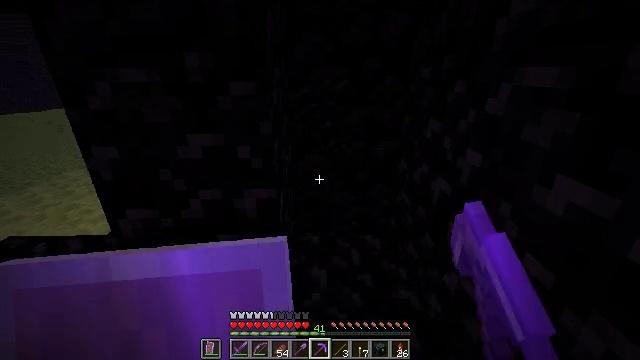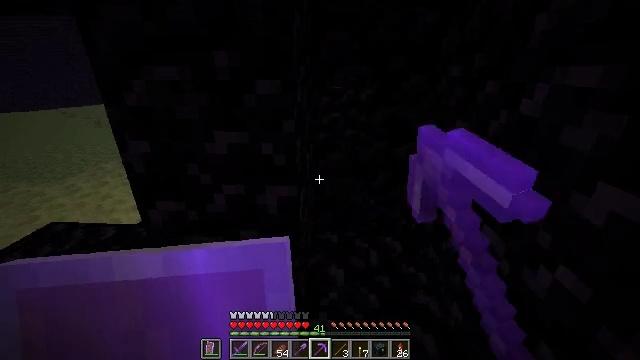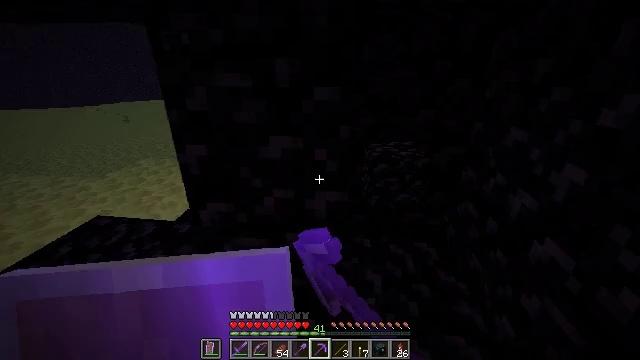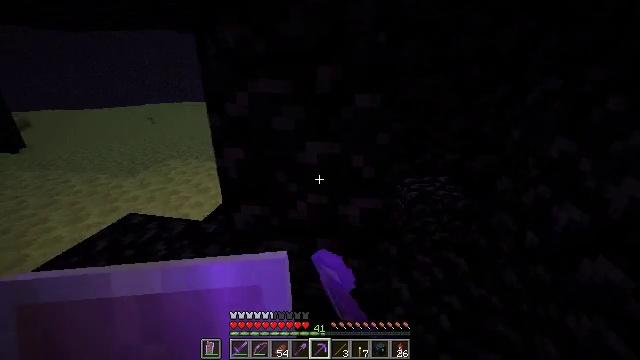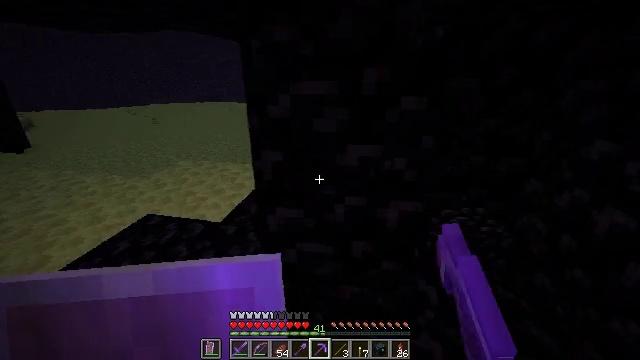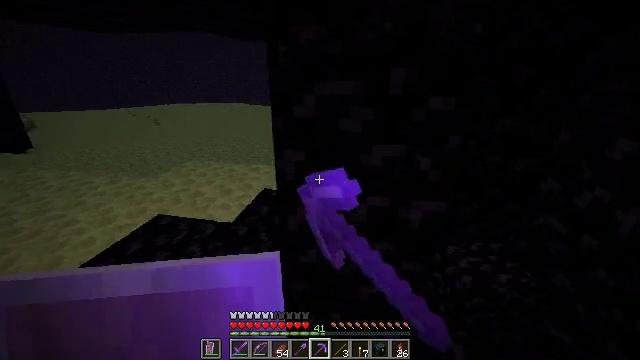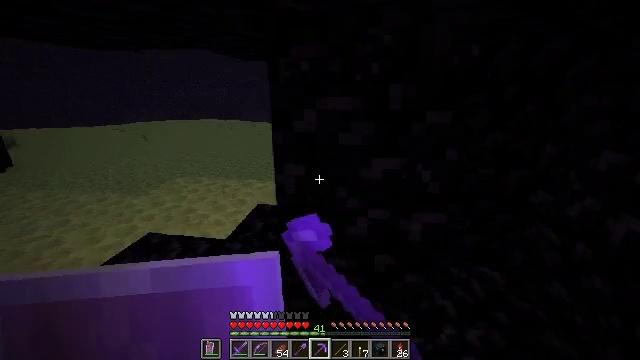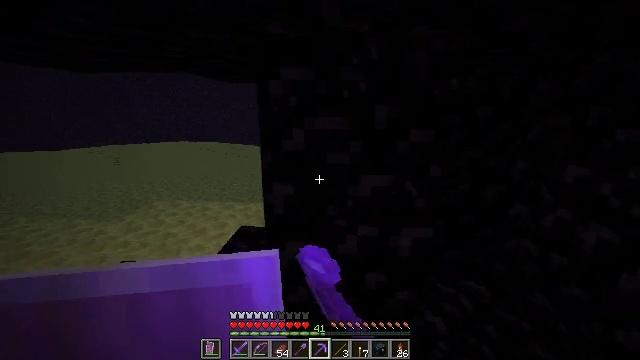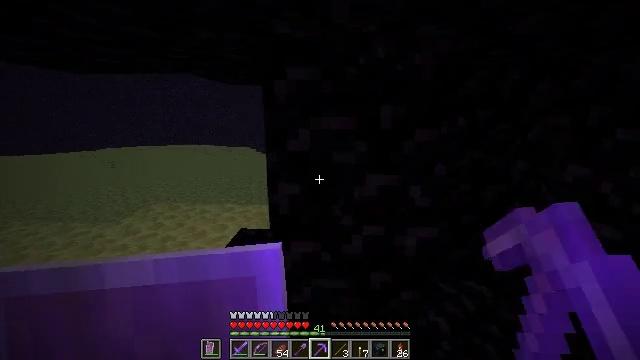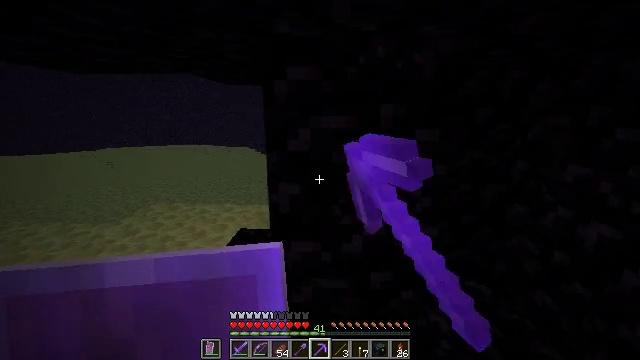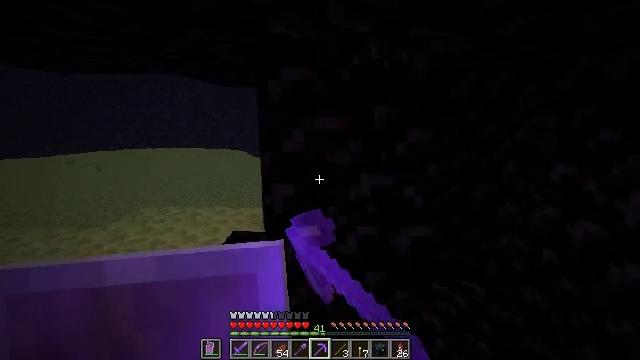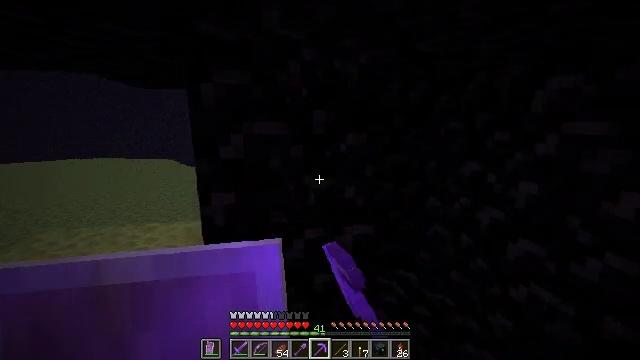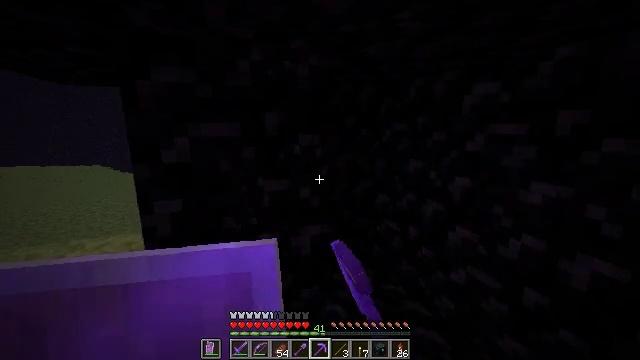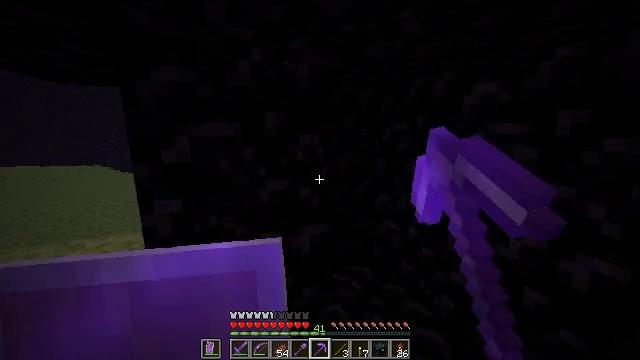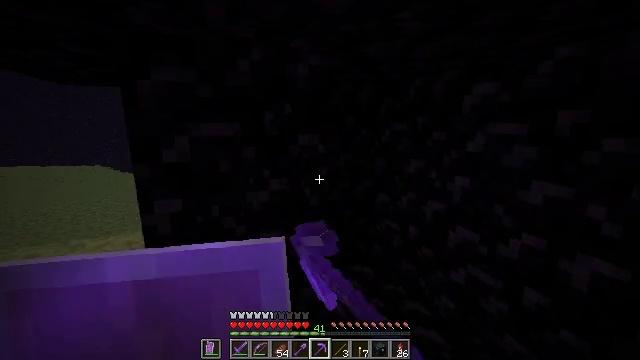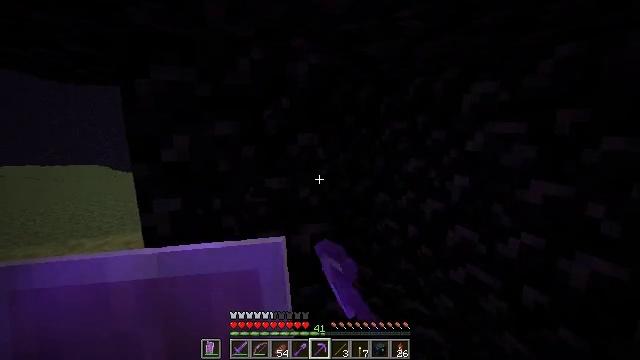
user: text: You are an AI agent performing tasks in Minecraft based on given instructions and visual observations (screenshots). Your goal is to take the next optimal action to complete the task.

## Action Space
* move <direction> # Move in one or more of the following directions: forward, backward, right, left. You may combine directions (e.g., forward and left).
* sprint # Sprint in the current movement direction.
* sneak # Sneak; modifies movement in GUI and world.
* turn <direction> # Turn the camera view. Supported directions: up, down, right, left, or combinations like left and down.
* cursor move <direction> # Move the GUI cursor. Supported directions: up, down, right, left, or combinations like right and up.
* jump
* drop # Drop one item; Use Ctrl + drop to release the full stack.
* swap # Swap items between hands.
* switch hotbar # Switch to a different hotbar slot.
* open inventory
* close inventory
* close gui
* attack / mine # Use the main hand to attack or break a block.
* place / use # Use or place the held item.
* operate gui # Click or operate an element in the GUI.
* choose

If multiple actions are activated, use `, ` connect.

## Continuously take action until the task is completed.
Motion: motion action
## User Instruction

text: Gather obsidian from a lava source.
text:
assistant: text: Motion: move left, turn left, attack / mine
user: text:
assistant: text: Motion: move left, turn left, attack / mine
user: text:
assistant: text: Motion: move left, turn left, attack / mine
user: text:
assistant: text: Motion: move left, attack / mine
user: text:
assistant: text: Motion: attack / mine
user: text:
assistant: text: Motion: turn right and up, attack / mine
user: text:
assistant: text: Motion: turn right and up, attack / mine
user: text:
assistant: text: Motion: attack / mine
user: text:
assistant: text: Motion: attack / mine
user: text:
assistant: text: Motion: turn right, attack / mine
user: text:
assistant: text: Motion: turn right and up, attack / mine
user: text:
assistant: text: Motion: turn right, attack / mine
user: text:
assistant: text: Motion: attack / mine
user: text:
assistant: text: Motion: attack / mine
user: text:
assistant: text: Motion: attack / mine
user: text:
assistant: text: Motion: turn left and down, attack / mine
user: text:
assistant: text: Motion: turn left, attack / mine
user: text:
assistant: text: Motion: turn left, attack / mine
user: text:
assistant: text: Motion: turn left, attack / mine
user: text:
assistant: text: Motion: attack / mine
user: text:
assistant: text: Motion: attack / mine
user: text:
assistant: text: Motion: attack / mine
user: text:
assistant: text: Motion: attack / mine
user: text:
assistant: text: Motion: attack / mine
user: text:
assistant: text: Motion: attack / mine
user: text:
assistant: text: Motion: attack / mine
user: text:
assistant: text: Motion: attack / mine
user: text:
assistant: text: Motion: attack / mine
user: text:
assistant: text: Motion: attack / mine
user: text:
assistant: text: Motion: attack / mine